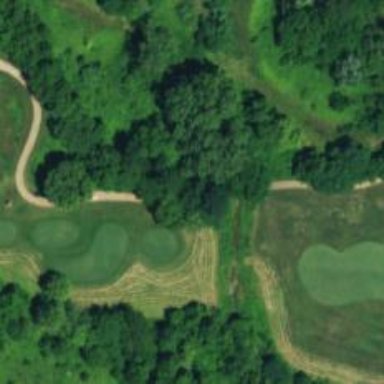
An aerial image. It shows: Service road used as golf cart path.